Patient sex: F
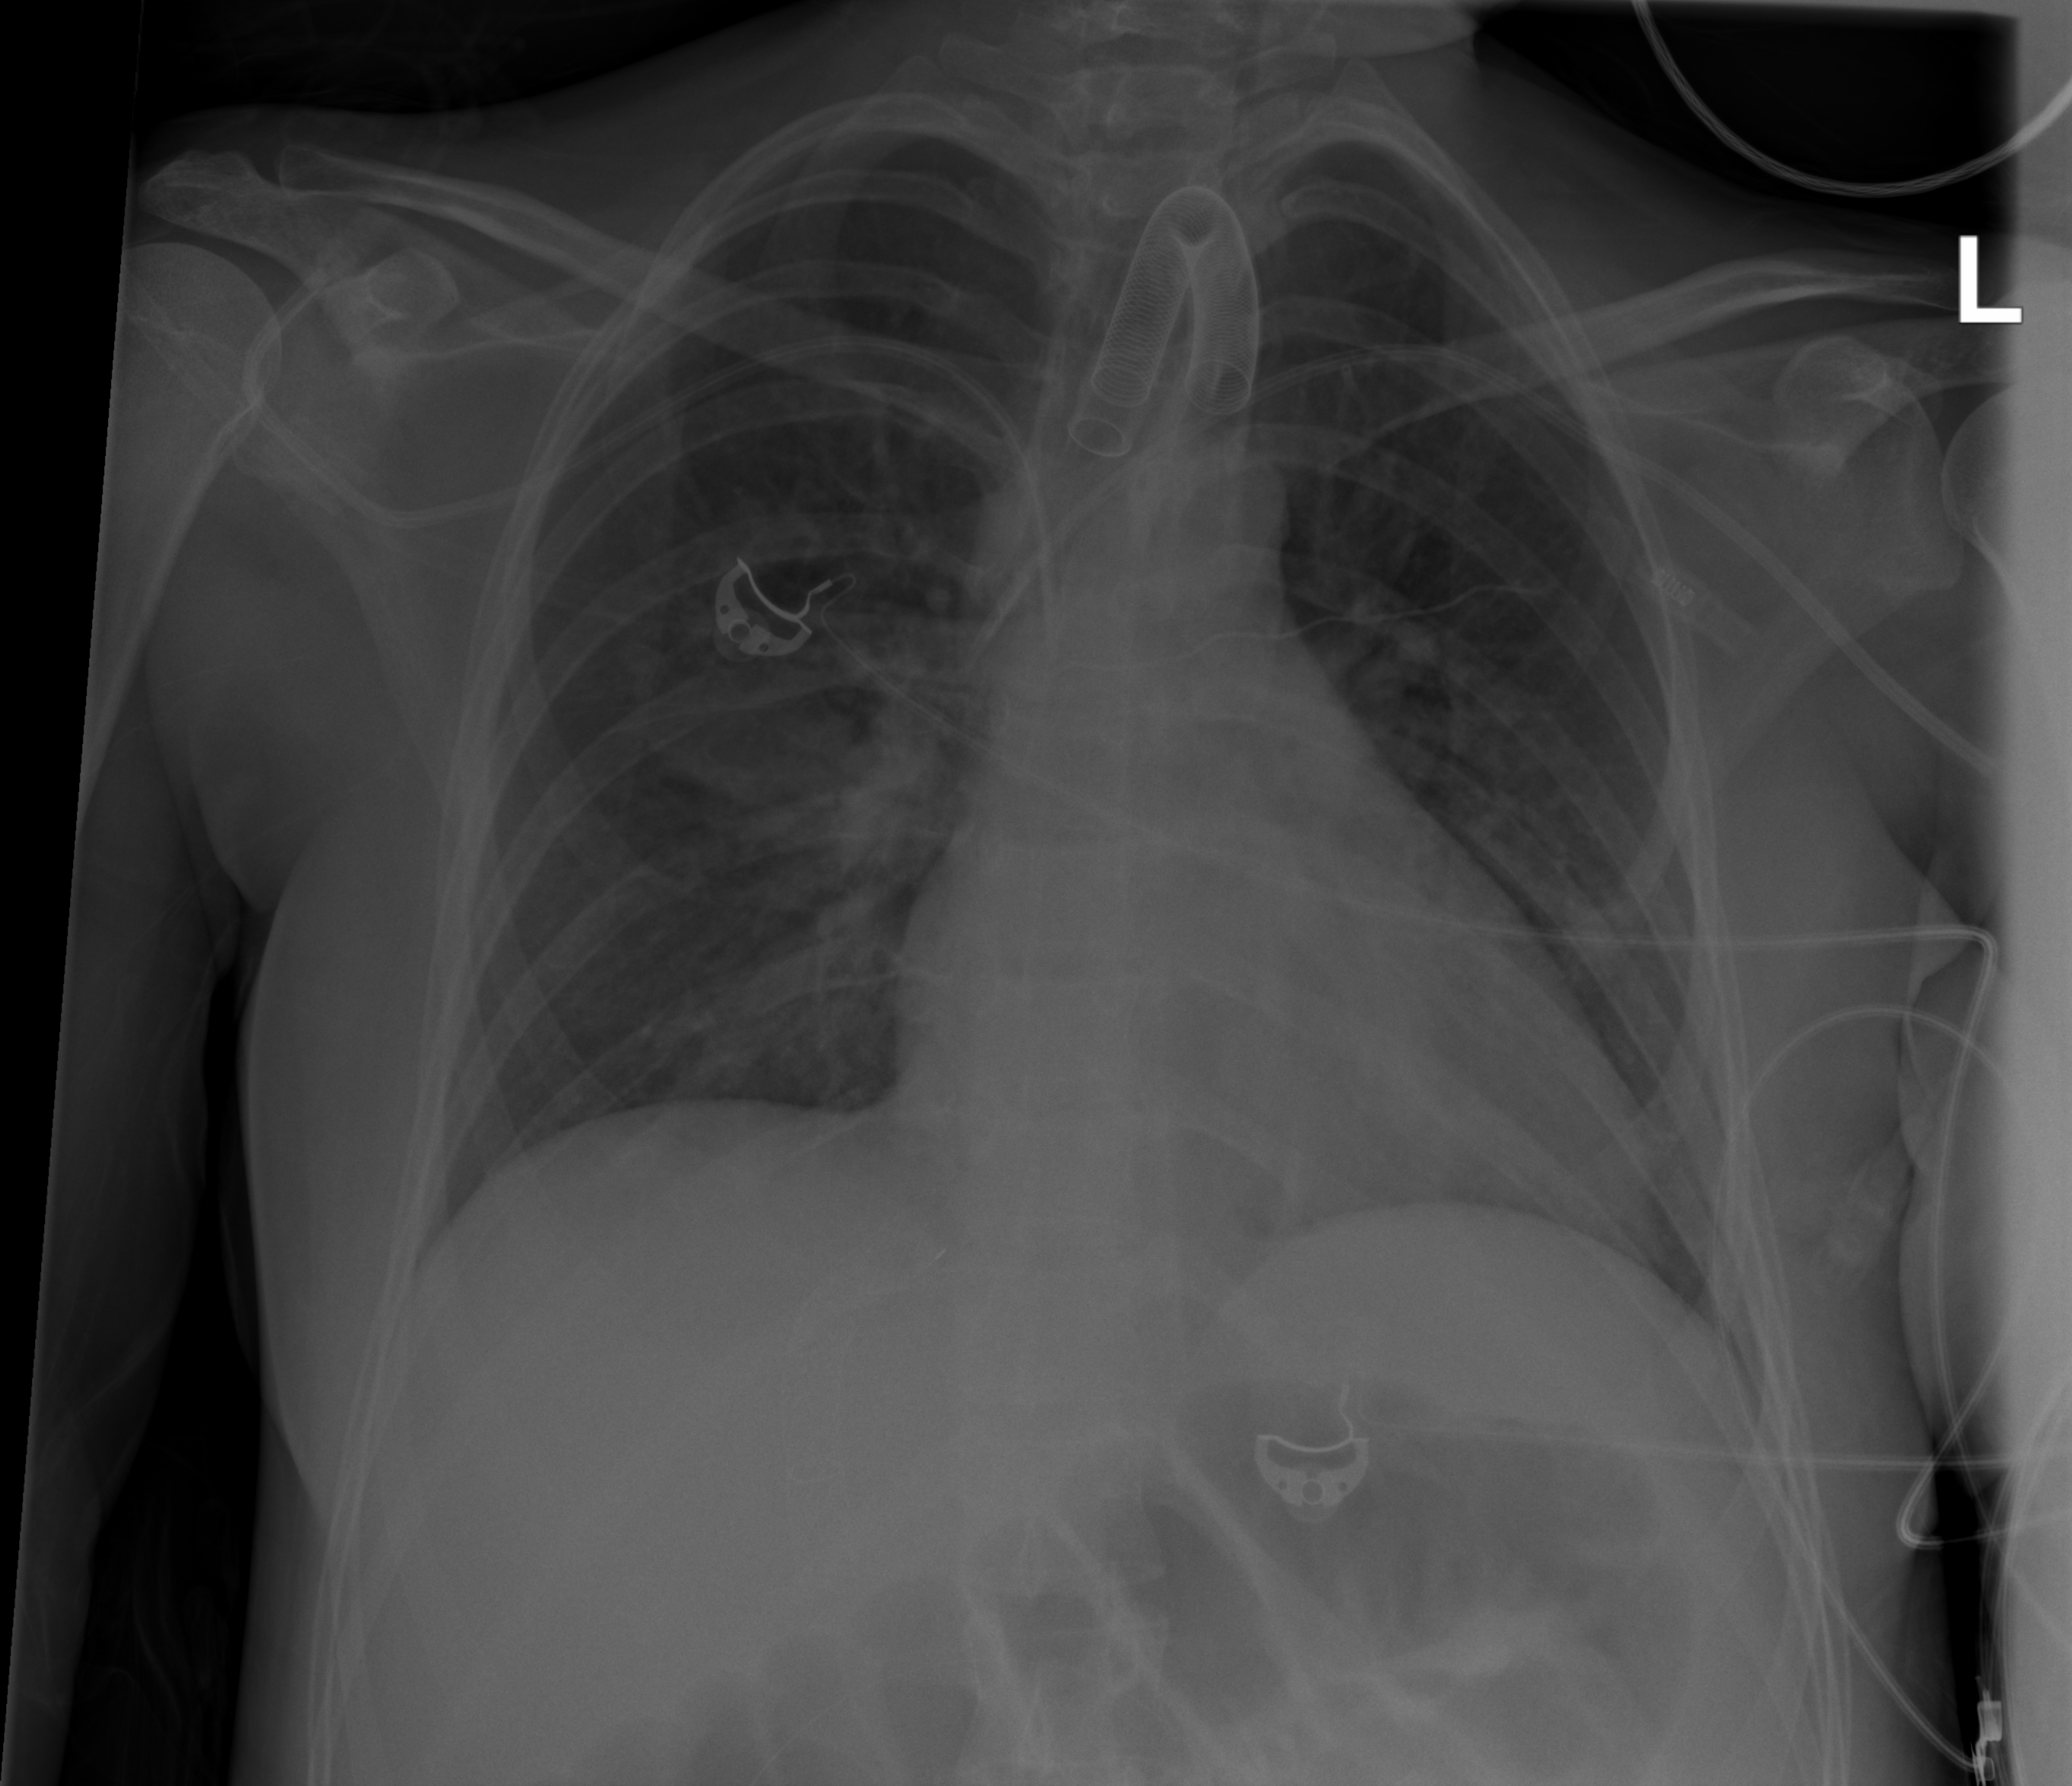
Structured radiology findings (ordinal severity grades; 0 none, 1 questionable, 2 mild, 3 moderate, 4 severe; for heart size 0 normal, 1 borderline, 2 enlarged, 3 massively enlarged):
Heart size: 2
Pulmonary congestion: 2
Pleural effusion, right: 0
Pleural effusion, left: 0
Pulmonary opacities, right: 2
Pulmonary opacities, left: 0
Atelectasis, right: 0
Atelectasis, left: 0